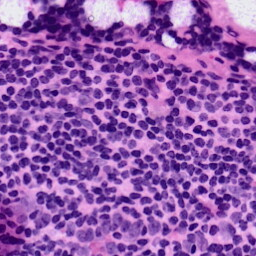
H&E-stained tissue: LymphNode